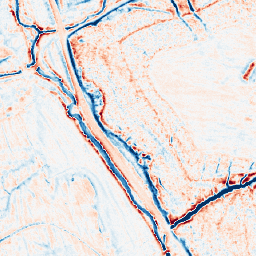
Category: edge_preserving
Decomposition family: anisotropic_diffusion
Decomposition parameters: iterations: 20
kappa: 30
gamma: 0.15
Upsampling method: nearest
Upsampling parameters: scale: 2
Upsampling scale: 2